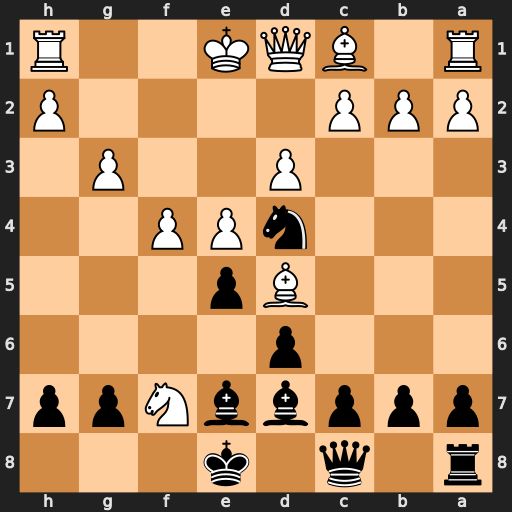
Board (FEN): r1q1k3/pppbbNpp/3p4/3Bp3/3nPP2/3P2P1/PPP4P/R1BQK2R
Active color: b
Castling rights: KQq
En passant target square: -
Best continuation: Bg4 Bxb7 Qd7 Bc6 Nxc6